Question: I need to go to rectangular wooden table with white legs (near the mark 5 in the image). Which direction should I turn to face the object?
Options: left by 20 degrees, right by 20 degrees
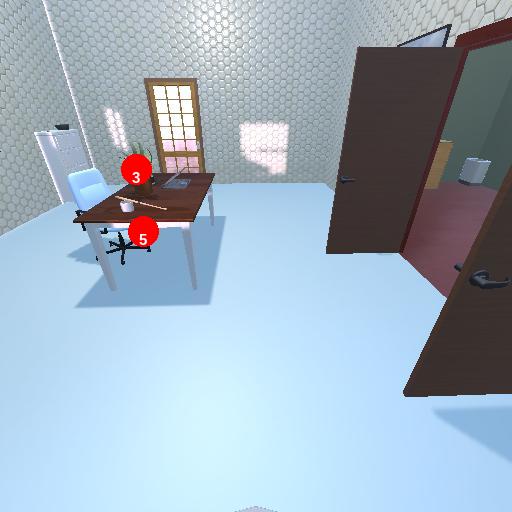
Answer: left by 20 degrees